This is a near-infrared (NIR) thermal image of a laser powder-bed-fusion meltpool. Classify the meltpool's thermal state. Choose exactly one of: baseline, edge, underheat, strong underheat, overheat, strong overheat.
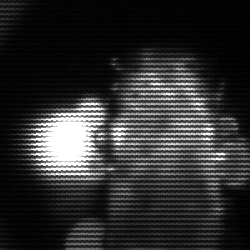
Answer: strong underheat